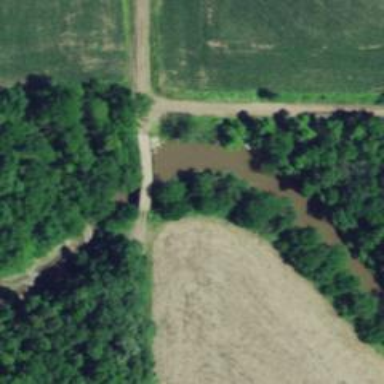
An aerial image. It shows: Unclassified road on bridge.